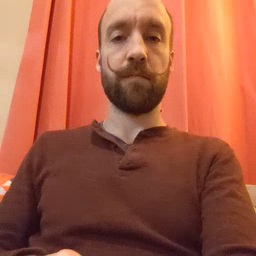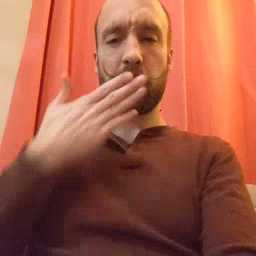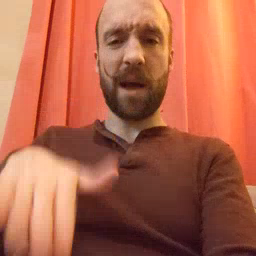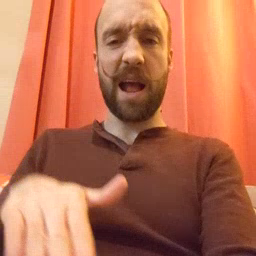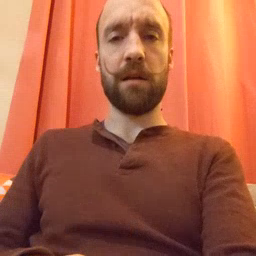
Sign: bad